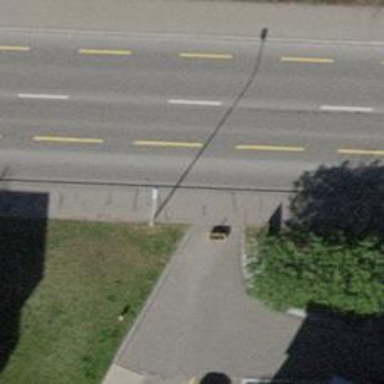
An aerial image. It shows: Bollard barrier.